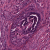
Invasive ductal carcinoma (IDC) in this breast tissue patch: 1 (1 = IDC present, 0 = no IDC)